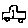
Label: car